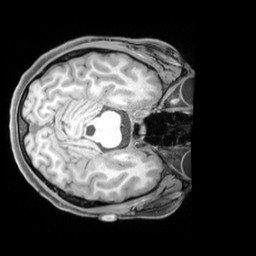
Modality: T1w
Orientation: axial
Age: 30
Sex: female
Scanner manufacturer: siemens
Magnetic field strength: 3 T
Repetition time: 1.97 s
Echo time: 0.00206 s